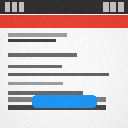
Screen state: on